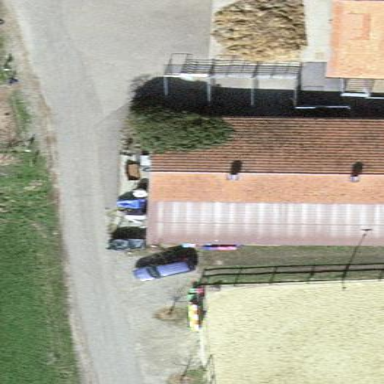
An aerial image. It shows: Farm building.